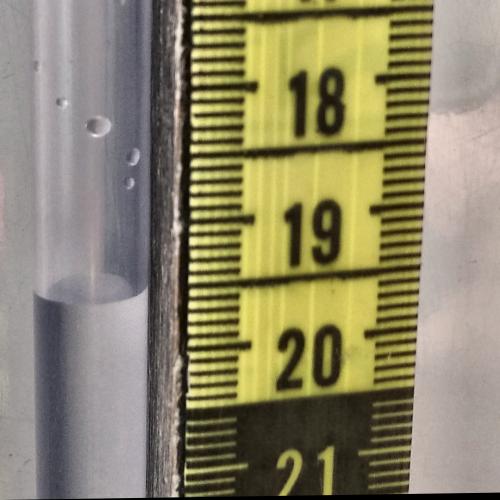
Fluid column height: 19.5 cm